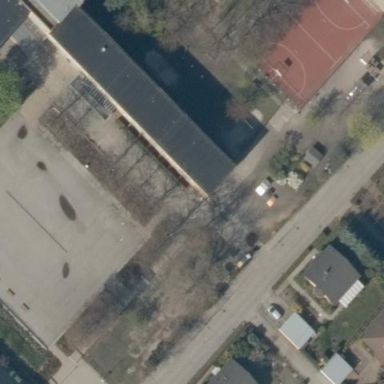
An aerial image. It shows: School.